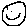
Label: smiley face